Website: apple
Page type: billing-address
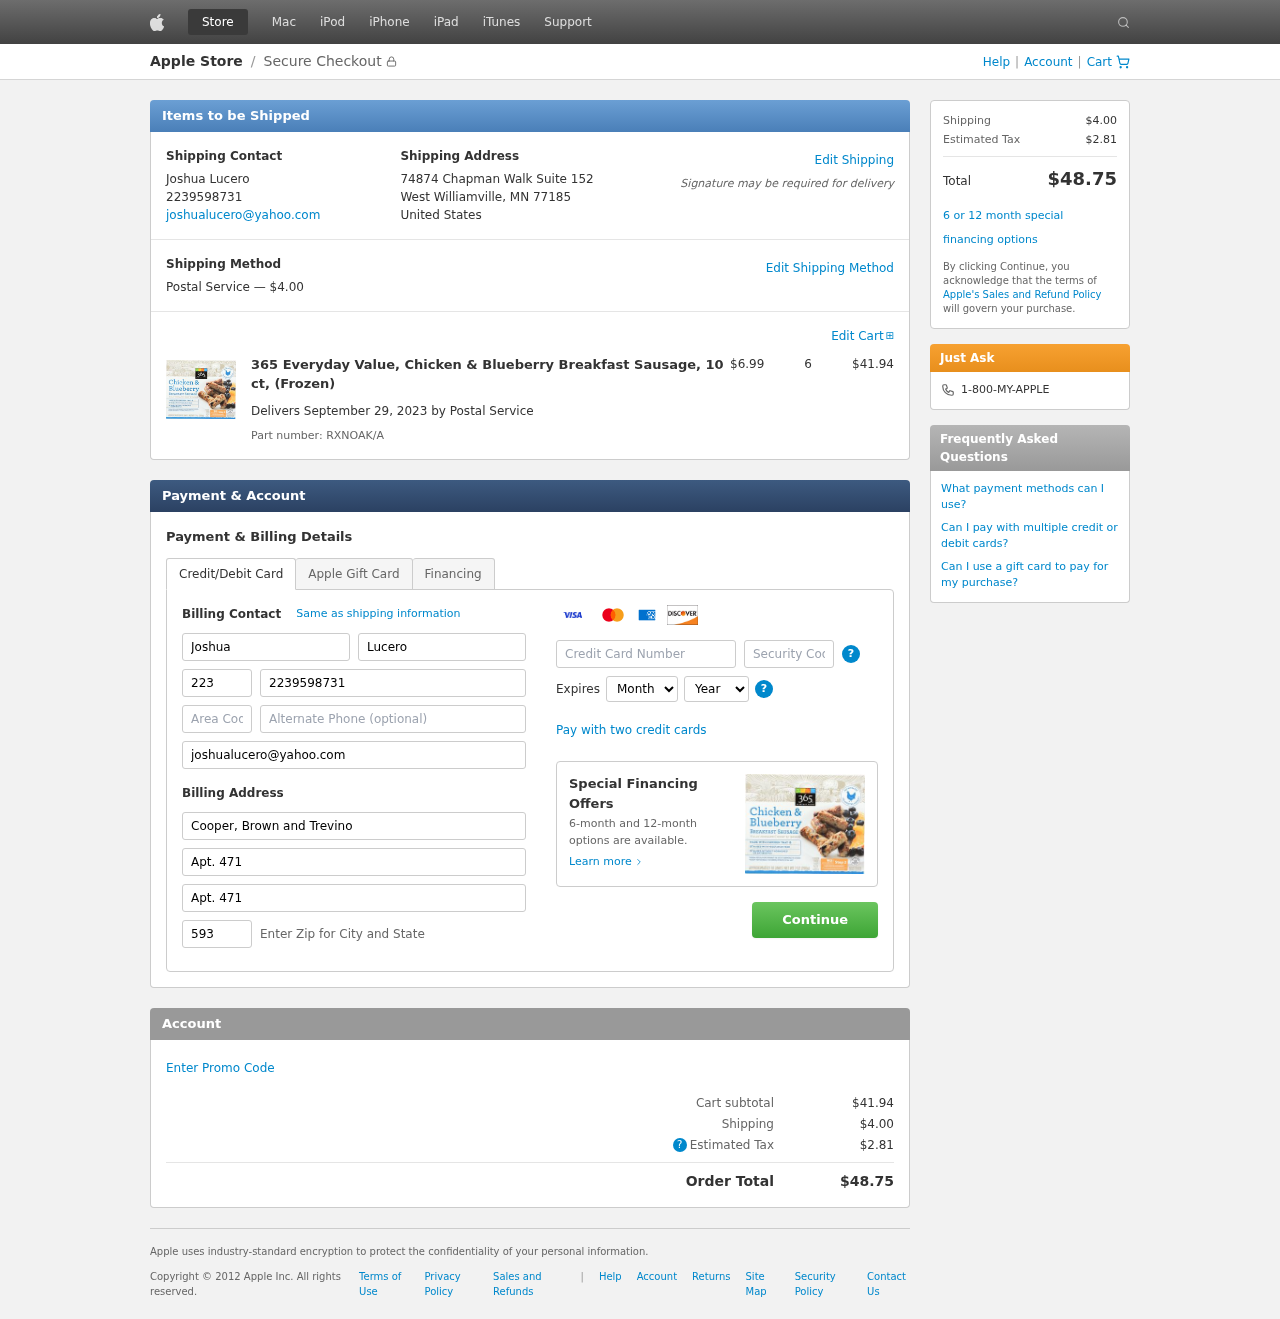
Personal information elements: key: PII_CARD_CVV
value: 133
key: PII_CARD_EXPIRY_MONTH
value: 10
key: PII_CARD_EXPIRY_YEAR
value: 29
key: PII_CARD_NUMBER
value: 2260 1383 4610 5009
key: PII_CITY_STATE_ZIP
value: West Williamville, MN 77185
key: PII_COMPANY
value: Cooper, Brown and Trevino
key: PII_COUNTRY
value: United States
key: PII_EMAIL
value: joshualucero@yahoo.com
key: PII_FIRSTNAME
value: Joshua
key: PII_FULLNAME
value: Joshua Lucero
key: PII_LASTNAME
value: Lucero
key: PII_PHONE
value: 2239598731
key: PII_PHONE_AREA
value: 223
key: PII_POSTCODE2
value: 59371
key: PII_STREET
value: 74874 Chapman Walk Suite 152
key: PII_STREET2
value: Apt. 471
Product elements: key: PRODUCT1_NAME
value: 365 Everyday Value, Chicken & Blueberry Breakfast Sausage, 10 ct, (Frozen)
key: PRODUCT1_PRICE
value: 6.99
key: PRODUCT1_QUANTITY
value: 6
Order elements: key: ORDER_SHIPPING_COST
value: $4.00
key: ORDER_SUBTOTAL
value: $41.94
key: ORDER_DELIVERY_DATE
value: September 29, 2023
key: ORDER_PART_NUMBER
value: RXNOAK/A
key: ORDER_TAX
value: $2.81
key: ORDER_TOTAL
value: $48.75